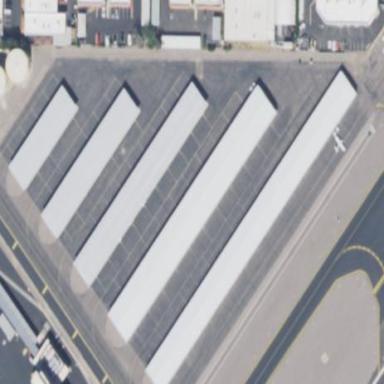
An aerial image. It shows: Hangar building located at airport.